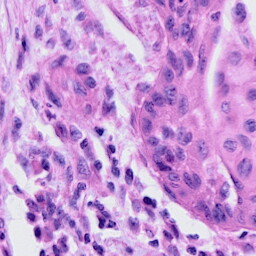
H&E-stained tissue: Cervix